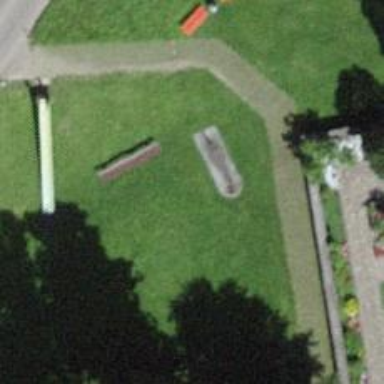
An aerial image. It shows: Playground area for leisure activities on the land.